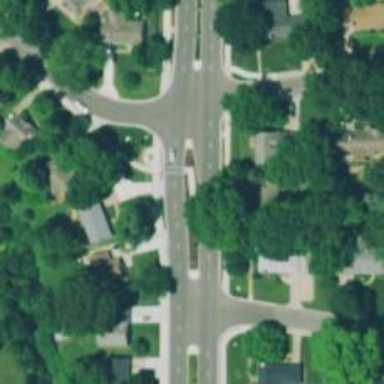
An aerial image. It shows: Footway crossing with zebra marking on traffic island.